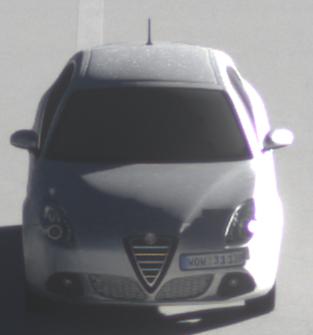
Make: Alfa Romeo
Model: Giulietta 1.4 TB 16V
Detailed model: Giulietta (940)
Model produced from: 2010/05
Model produced until: 2013/03
Doors: 5
Color: white
Road condition: dry road
Daytime: morning or afternoon
Contrast: high contrast